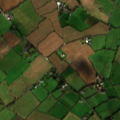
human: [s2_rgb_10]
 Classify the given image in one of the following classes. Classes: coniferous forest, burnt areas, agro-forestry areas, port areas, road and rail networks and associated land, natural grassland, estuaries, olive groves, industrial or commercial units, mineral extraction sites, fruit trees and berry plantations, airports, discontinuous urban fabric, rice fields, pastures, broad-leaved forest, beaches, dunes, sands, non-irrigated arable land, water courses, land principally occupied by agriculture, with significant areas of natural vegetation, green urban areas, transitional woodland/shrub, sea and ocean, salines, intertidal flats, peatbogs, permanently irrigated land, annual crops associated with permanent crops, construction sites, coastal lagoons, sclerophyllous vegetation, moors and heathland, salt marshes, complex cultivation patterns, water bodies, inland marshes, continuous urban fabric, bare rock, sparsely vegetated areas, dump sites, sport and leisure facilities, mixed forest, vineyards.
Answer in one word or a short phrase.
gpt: non-irrigated arable land, pastures